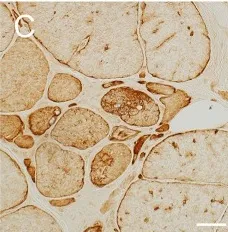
Right quadriceps muscle biopsy findings. Hyaline inclusions with increased immunoreactivity for desmin.
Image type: pathology (immunostaining)